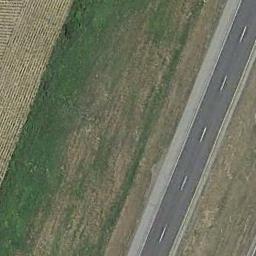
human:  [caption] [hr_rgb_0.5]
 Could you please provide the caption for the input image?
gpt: A straight freeway goes through the farmland .

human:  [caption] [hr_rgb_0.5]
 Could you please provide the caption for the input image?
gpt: The freeway goes through the grass .

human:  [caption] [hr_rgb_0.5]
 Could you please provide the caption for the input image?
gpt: Different lanes on the highway have different Numbers of cars .

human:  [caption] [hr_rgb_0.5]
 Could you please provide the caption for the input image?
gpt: Large areas of brown and green mixed farmland around the freeway .

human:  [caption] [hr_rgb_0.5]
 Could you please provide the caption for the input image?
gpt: There are yellow and green lawns along the freeway .